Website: lowes
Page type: review-order
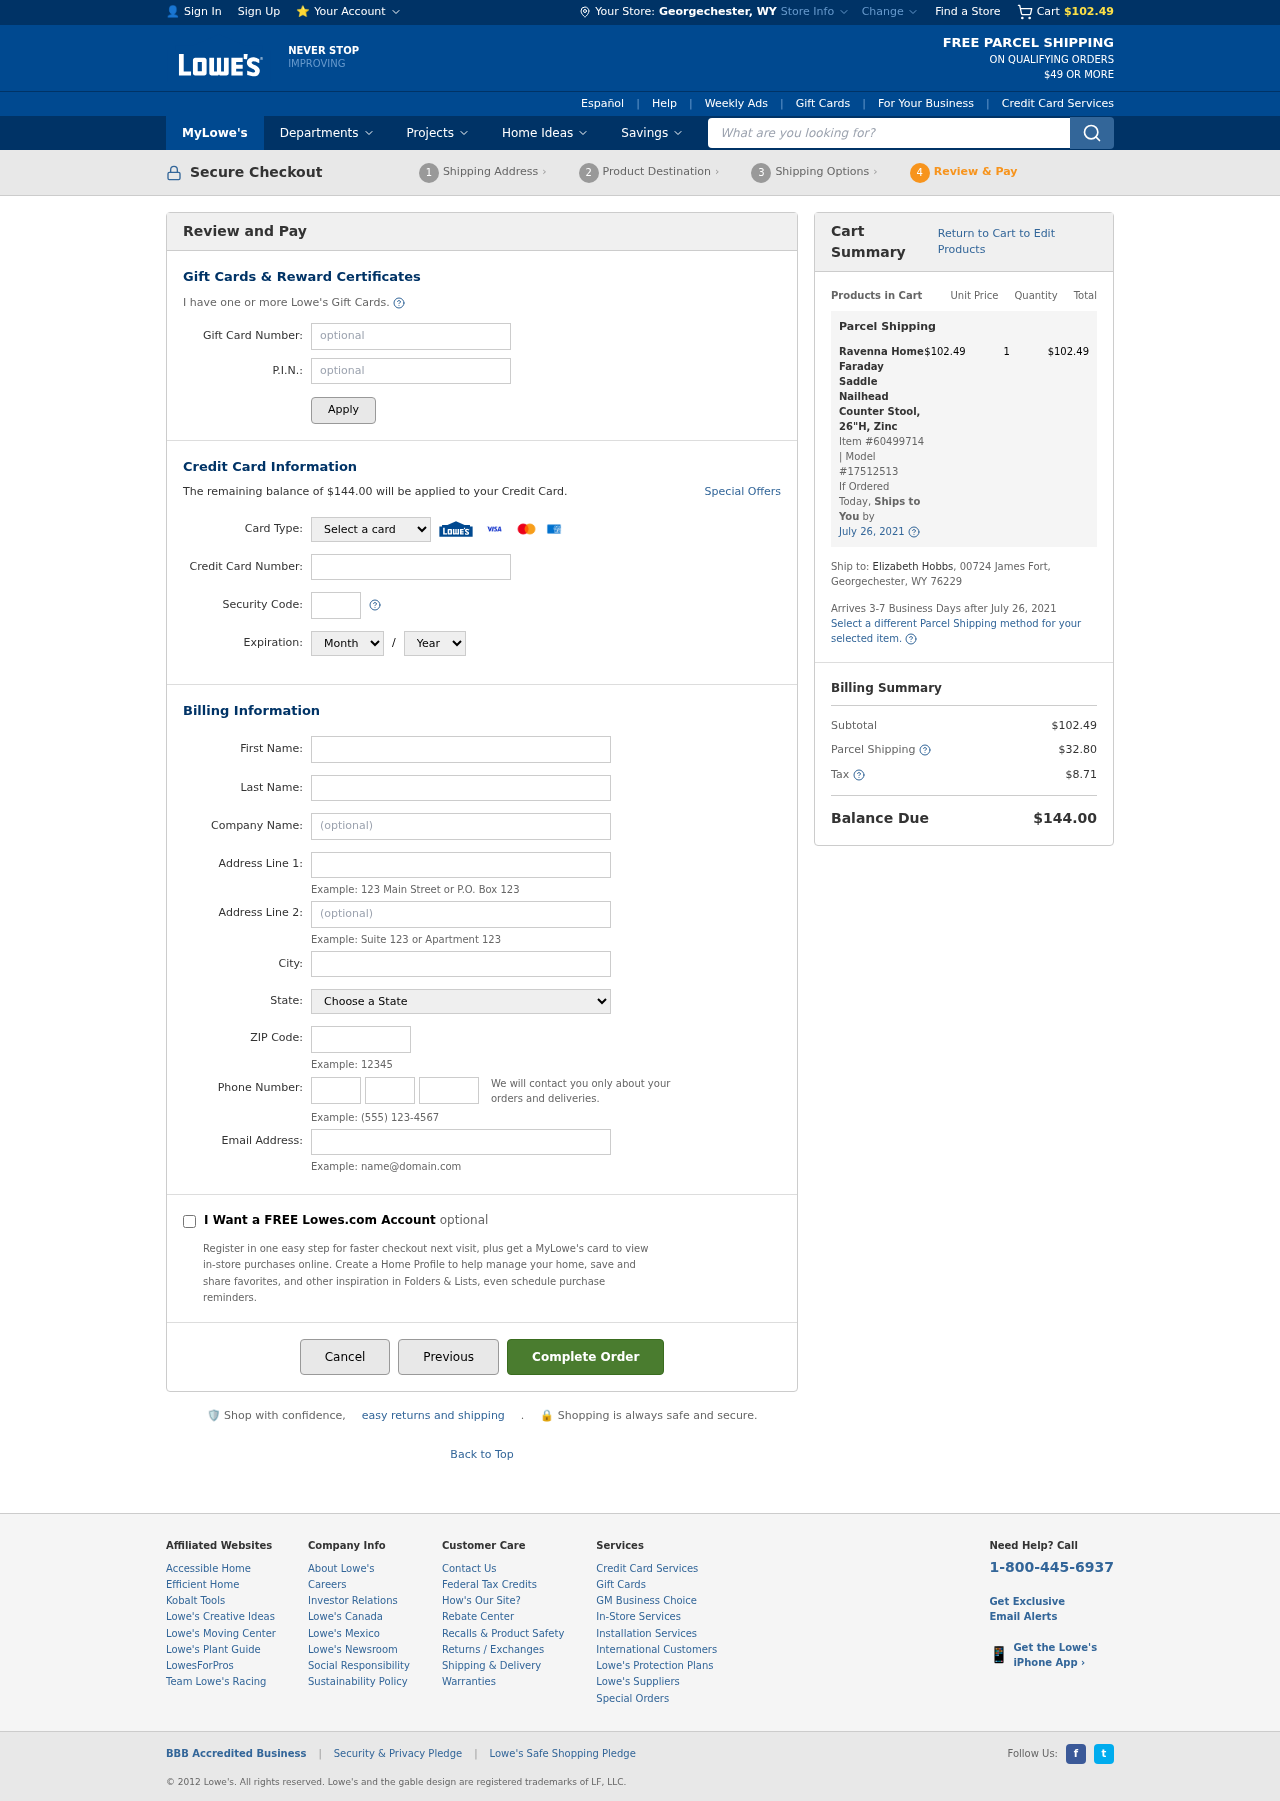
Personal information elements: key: PII_CARD_CVV
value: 754
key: PII_CARD_EXPIRY_MONTH
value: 06
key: PII_CARD_EXPIRY_YEAR
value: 30
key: PII_CARD_NUMBER
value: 6527 5881 3010 8553
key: PII_CARD_TYPE
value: Discover
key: PII_CITY
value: Georgechester
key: PII_CITY_STATE
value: Georgechester, WY
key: PII_EMAIL
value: elizabeth_hobbs@gmail.com
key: PII_FIRSTNAME
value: Elizabeth
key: PII_LASTNAME
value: Hobbs
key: PII_PHONE_AREA
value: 283
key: PII_PHONE_PREFIX
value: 618
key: PII_PHONE_SUFFIX
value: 6118
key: PII_POSTCODE
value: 76229
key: PII_STATE
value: Wyoming
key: PII_STREET
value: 00724 James Fort
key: PII_STREET2
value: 00724 James Fort
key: PII_FULLNAME2
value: Elizabeth Hobbs
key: PII_STATE_ABBR
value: WY
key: PII_POSTCODE_FULL
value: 76229
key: PII_CITY_STATE_ZIP
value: Georgechester, WY 76229
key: PII_POSTCODE_NUMERIC
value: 76229
Product elements: key: PRODUCT1_NAME
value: Ravenna Home Faraday Saddle Nailhead Counter Stool, 26"H, Zinc
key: PRODUCT1_PRICE
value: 102.49
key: PRODUCT1_QUANTITY
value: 1
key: PRODUCT1_ITEM_NUMBER
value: Item #60499714
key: PRODUCT1_MODEL_NUMBER
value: Model #17512513
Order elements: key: ORDER_SUBTOTAL
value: $102.49
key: ORDER_BALANCE_DUE
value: $144.00
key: ORDER_SHIPPING_DATE
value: July 26, 2021
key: ORDER_ITEM_TOTAL
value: $102.49
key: ORDER_SHIPPING_DATE2
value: July 26, 2021
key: ORDER_SHIPPING_COST
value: $32.80
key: ORDER_TAX
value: $8.71
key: ORDER_TOTAL
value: $144.00
Search elements: key: HEADER_SEARCH
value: What are you looking for?